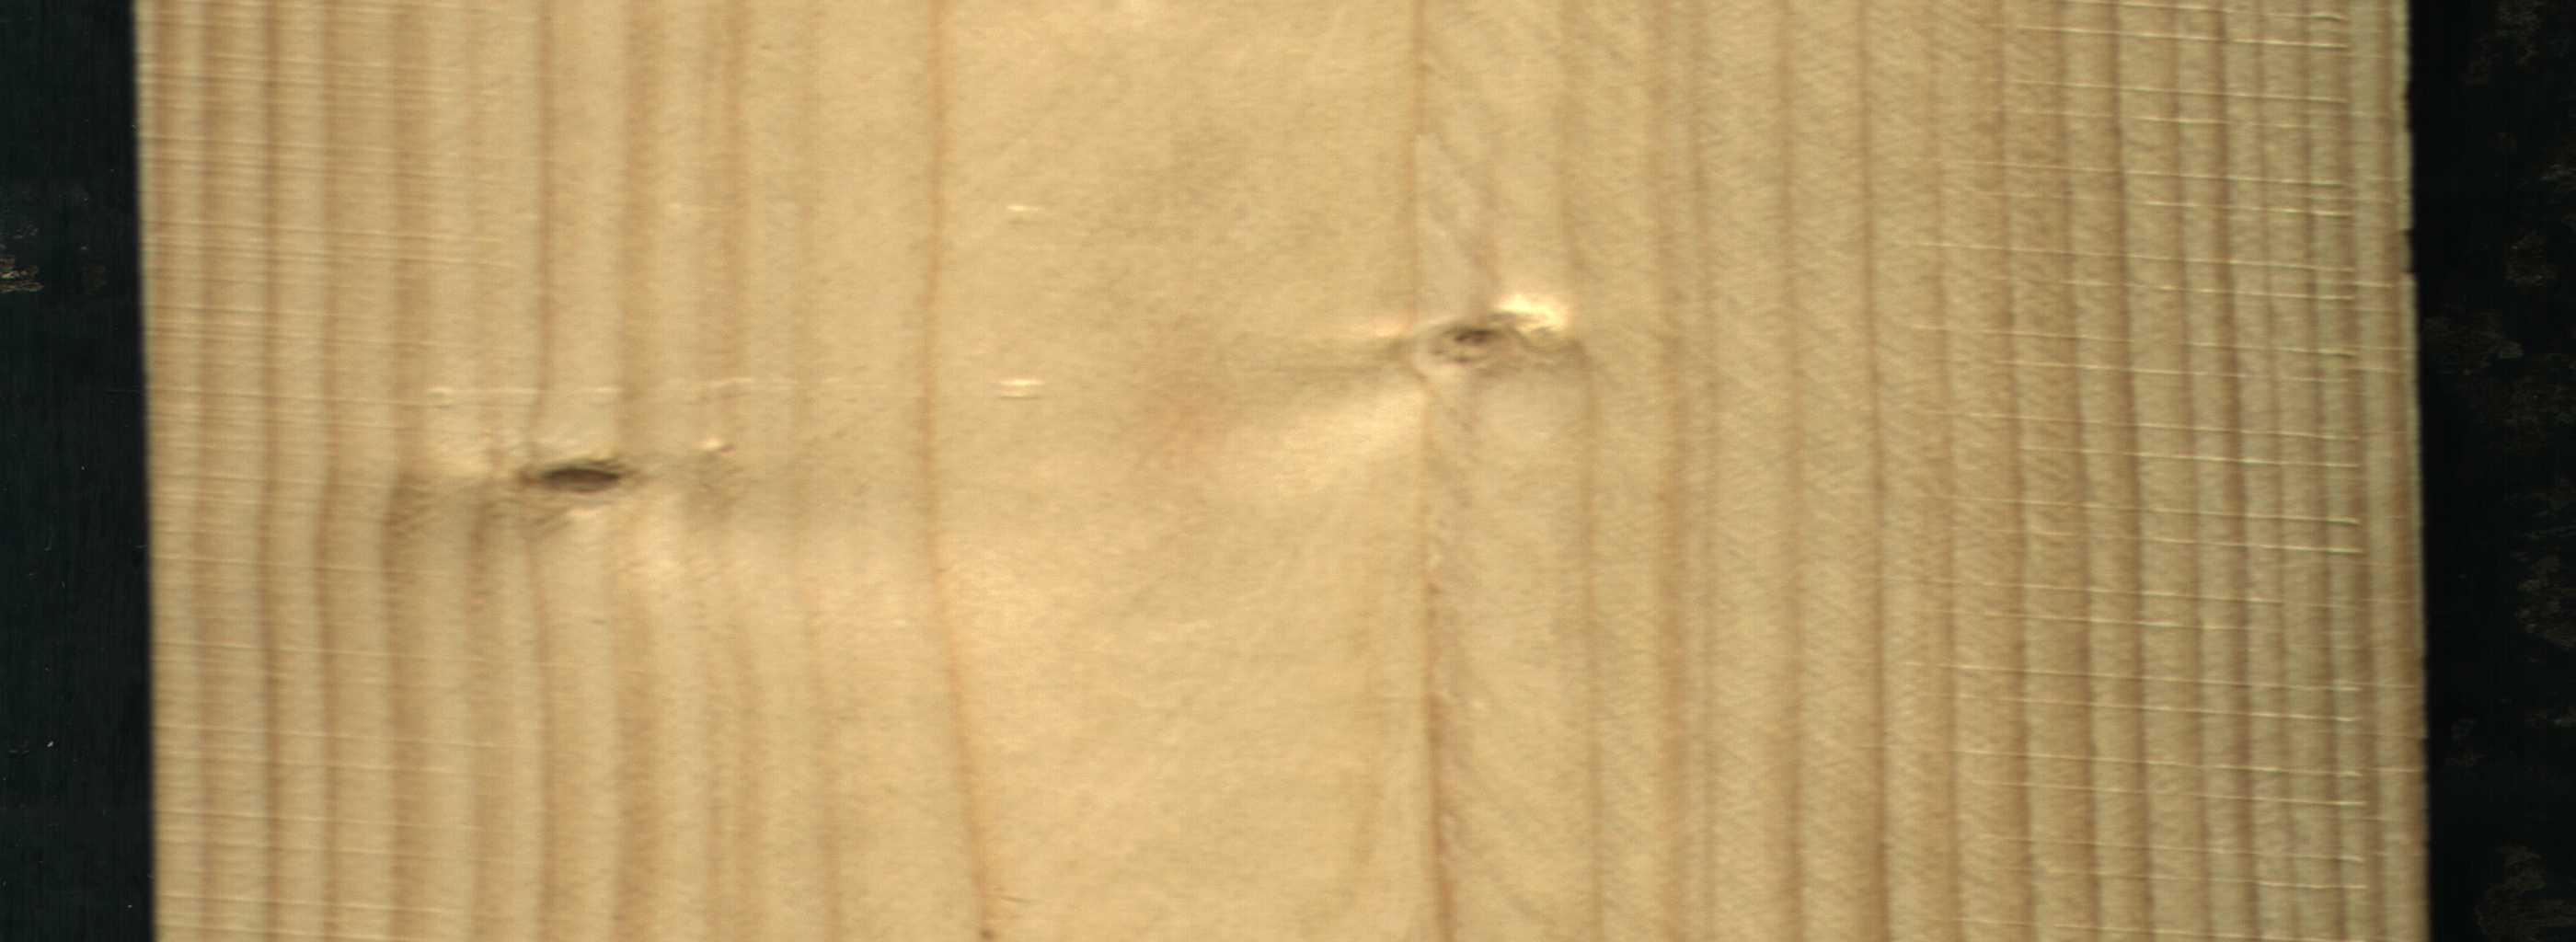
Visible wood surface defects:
Live_Knot
Live_Knot